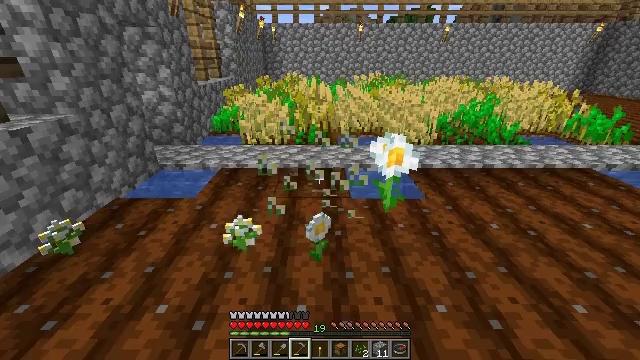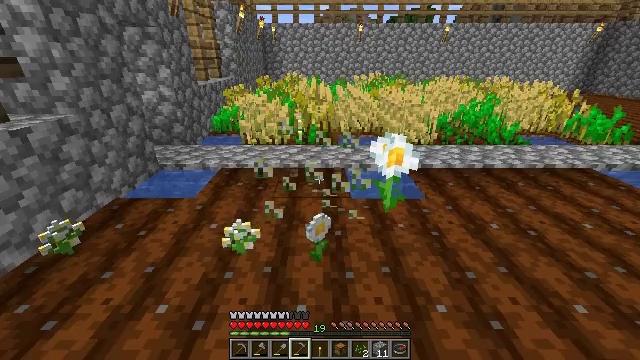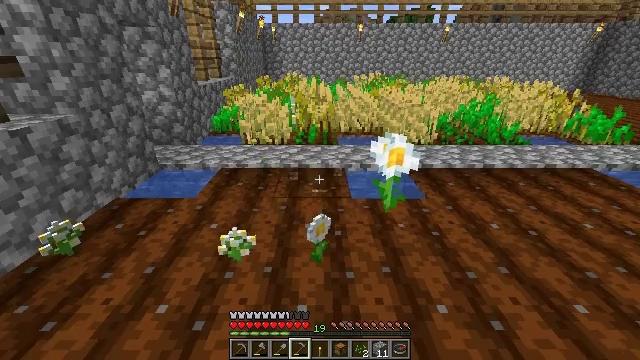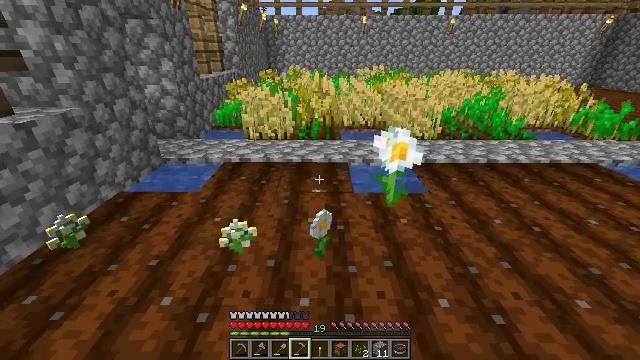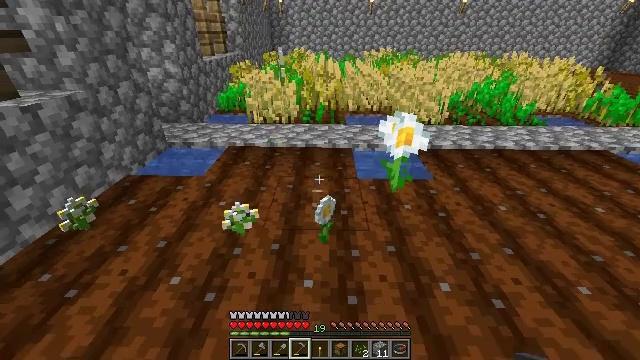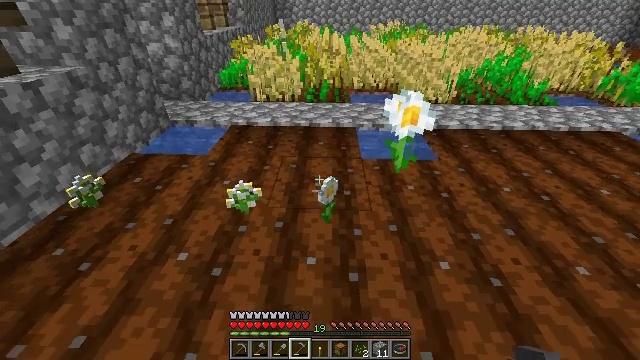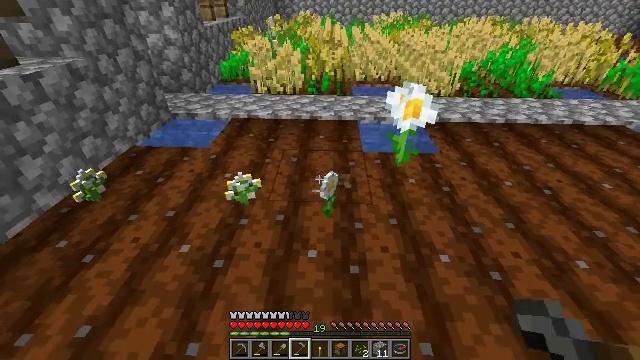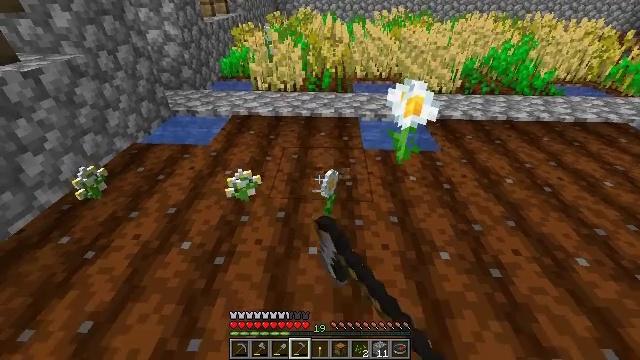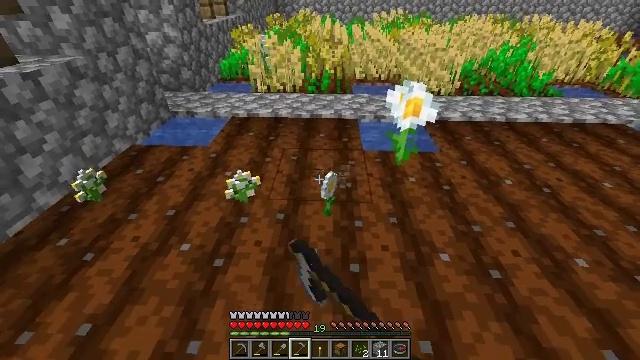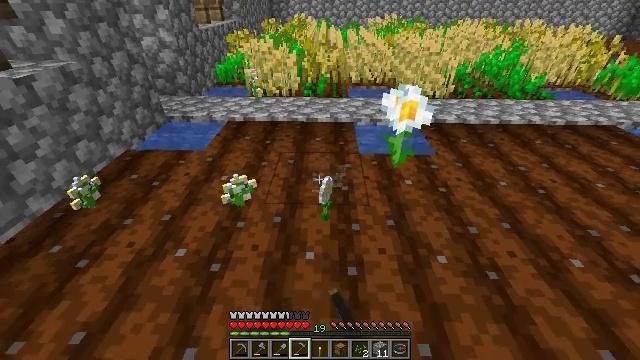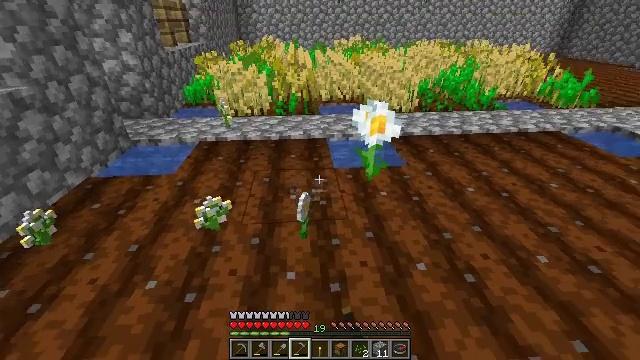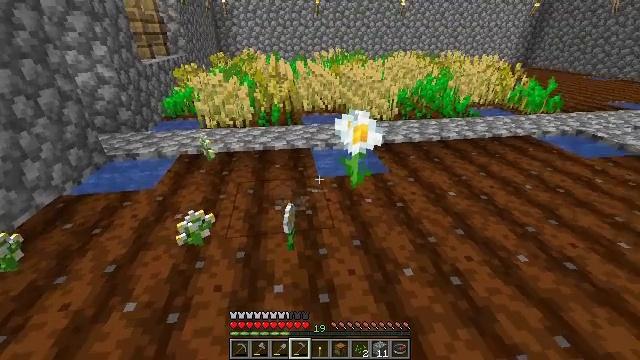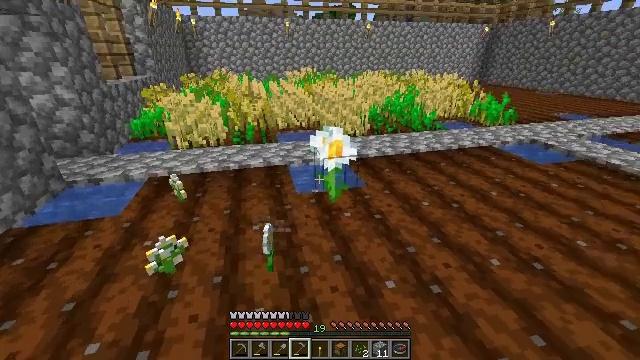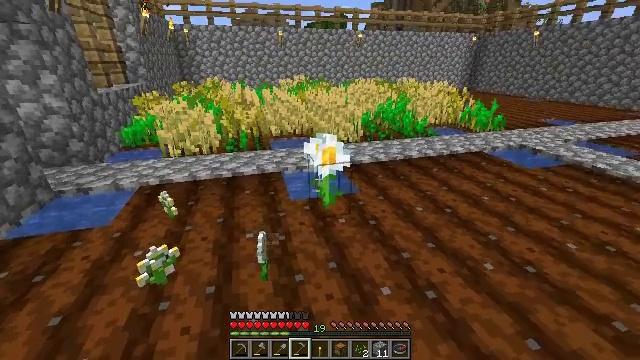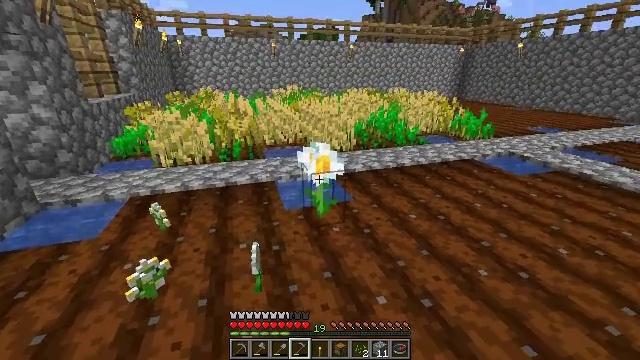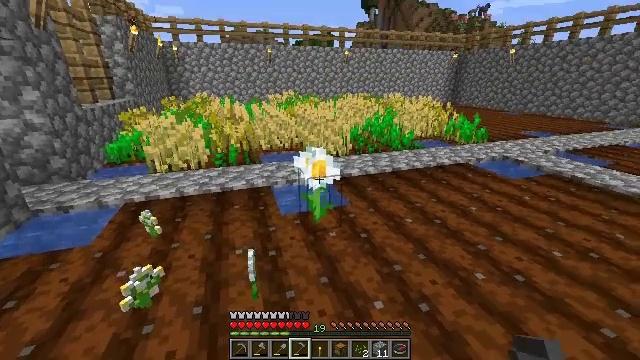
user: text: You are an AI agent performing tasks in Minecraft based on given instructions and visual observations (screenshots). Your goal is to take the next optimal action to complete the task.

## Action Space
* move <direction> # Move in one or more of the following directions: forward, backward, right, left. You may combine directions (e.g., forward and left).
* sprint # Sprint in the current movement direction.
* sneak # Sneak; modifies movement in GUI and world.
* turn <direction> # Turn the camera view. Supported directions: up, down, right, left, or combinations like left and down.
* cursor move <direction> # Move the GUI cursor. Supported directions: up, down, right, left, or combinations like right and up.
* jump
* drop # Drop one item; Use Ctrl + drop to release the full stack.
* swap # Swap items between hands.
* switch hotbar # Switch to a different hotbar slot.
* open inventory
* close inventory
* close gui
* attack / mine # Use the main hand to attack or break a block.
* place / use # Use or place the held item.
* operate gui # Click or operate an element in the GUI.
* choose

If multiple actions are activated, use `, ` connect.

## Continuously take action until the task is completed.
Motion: motion action
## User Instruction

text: Mine the oxeye daisy flower.
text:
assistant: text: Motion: no_op
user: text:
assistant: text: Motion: no_op
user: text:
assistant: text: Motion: turn down
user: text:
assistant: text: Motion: turn left and down
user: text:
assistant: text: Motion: turn down
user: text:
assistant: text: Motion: turn down, attack / mine
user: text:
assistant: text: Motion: attack / mine
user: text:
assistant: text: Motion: attack / mine
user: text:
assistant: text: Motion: no_op
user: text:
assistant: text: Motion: turn right and up
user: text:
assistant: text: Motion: turn right and up
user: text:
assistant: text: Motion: turn right and up
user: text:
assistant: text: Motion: turn right and up
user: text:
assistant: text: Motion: turn right and up
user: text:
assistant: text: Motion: turn up
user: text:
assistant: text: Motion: attack / mine
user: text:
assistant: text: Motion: attack / mine
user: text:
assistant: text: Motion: attack / mine
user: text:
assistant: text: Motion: no_op
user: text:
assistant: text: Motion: no_op
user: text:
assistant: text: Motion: no_op